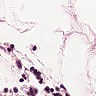
Metastatic tissue present: no